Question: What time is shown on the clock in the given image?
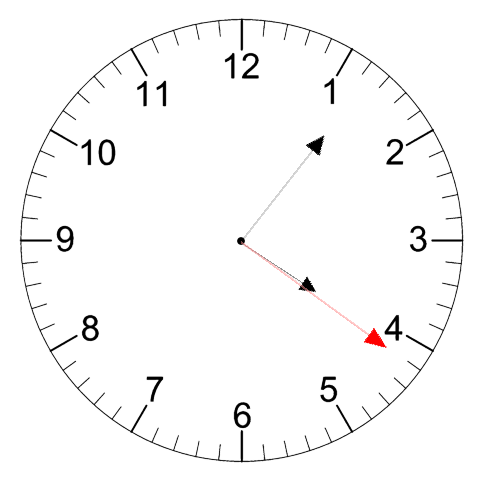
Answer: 04:06:21